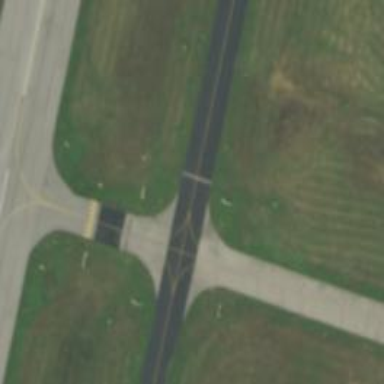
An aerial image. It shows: Image of taxiway at airport.